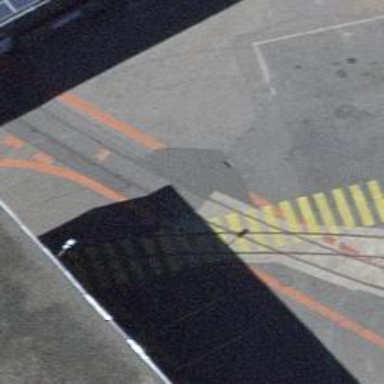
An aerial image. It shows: Uncontrolled level crossing on the railway.